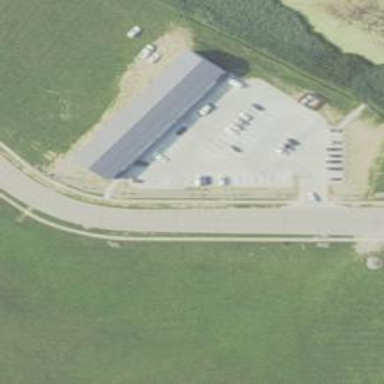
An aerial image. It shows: Commercial building.